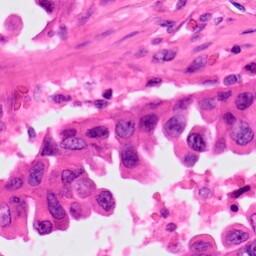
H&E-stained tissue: Lung